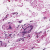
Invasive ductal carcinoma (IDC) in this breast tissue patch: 0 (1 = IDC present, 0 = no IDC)